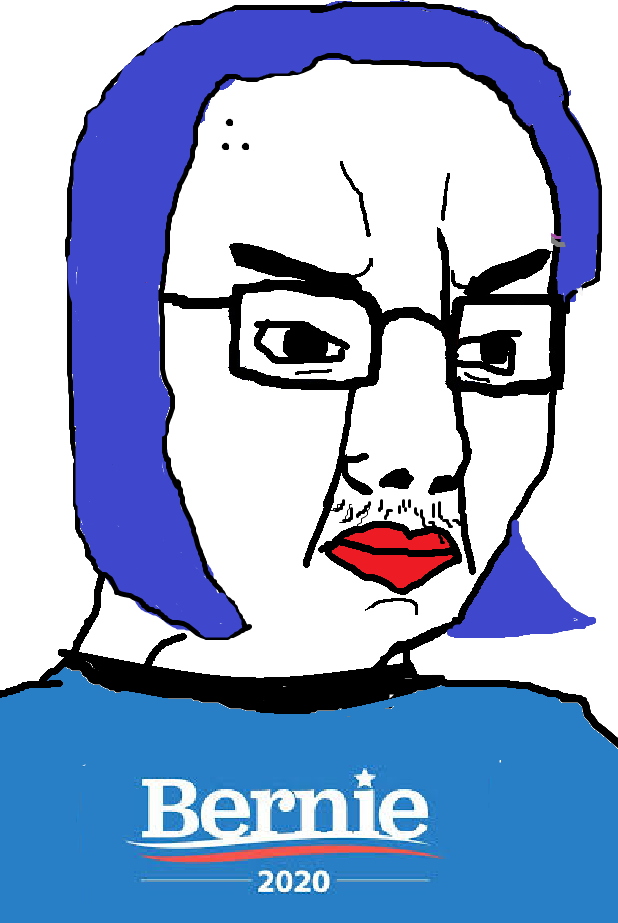
Label: 5_Poljak